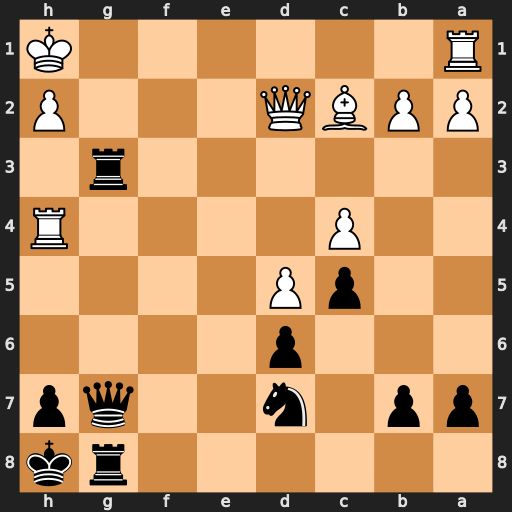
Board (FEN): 6rk/pp1n2qp/3p4/2pP4/2P4R/6r1/PPBQ3P/R6K
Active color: b
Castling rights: -
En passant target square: -
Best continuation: Rg1+ Rxg1 Qxg1#